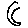
Label: moon